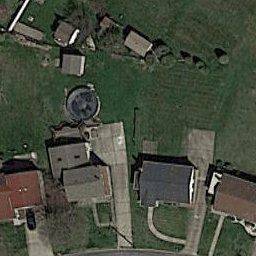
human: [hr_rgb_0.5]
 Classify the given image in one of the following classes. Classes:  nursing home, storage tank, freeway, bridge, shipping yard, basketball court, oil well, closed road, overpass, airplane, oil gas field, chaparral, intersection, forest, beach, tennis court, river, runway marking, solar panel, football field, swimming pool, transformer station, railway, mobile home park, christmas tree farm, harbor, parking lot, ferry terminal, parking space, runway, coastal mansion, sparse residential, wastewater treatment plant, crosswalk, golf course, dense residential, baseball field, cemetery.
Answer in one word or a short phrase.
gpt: sparse residential